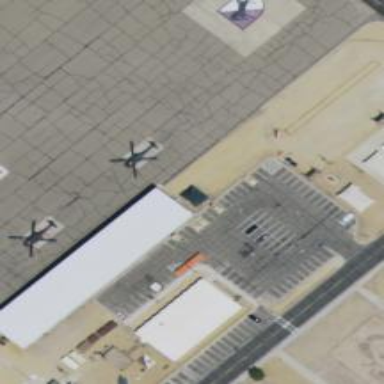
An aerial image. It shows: Hangar building at the airport.